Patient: sex M, age 69
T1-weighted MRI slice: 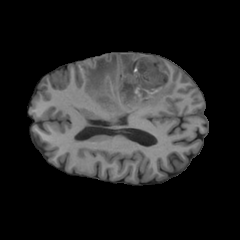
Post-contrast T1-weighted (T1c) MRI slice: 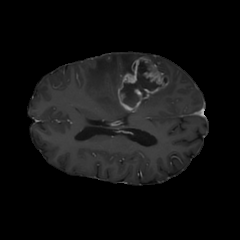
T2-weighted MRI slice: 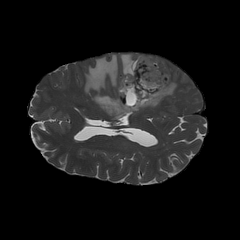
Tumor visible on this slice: yes
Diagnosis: Glioblastoma, IDH-wildtype
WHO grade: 4